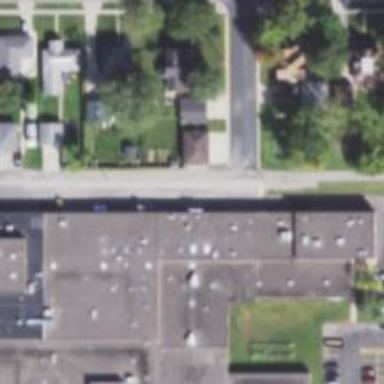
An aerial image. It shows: Asphalt driveway designated for school.